Interaction volume radius: 5 \u00c5
Interaction volume height: 30 \u00c5
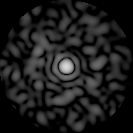
Disorder parameter: 0.8051